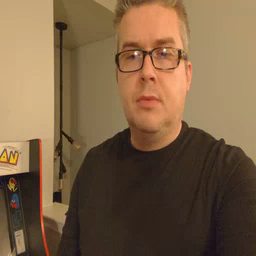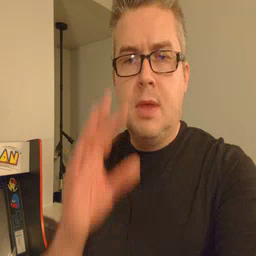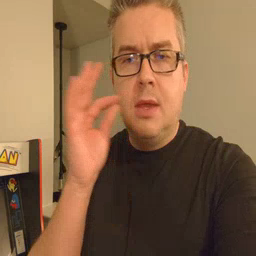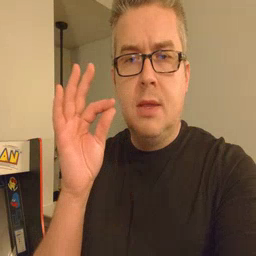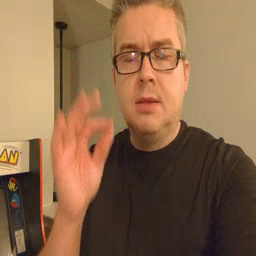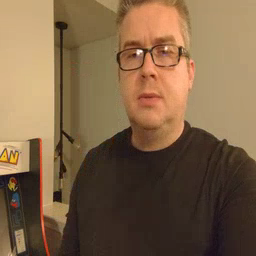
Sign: cat